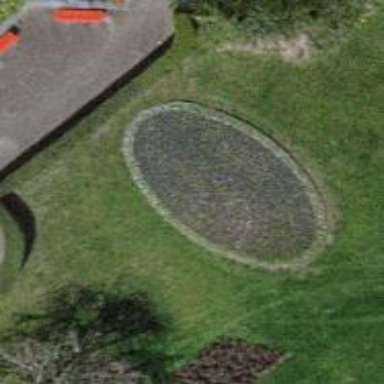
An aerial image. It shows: Garden that is tourism attraction.